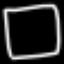
Label: square